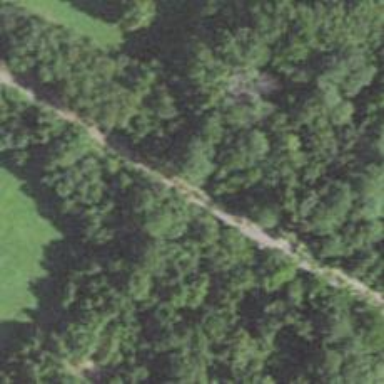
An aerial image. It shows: Railway track.